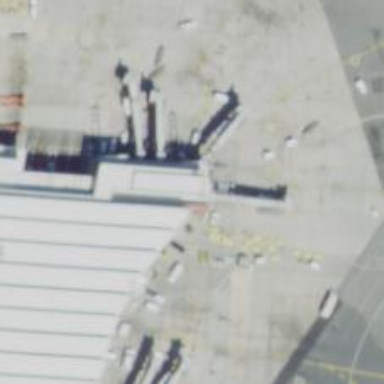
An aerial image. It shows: Airport gate.